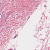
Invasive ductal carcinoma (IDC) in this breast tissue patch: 0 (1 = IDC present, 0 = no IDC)